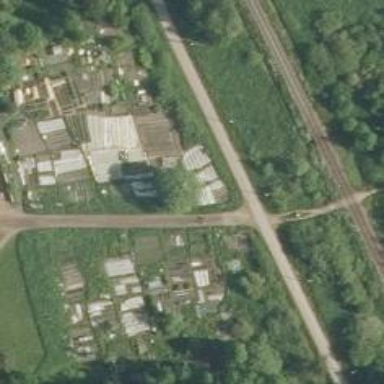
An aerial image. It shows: Area designated for allotments.